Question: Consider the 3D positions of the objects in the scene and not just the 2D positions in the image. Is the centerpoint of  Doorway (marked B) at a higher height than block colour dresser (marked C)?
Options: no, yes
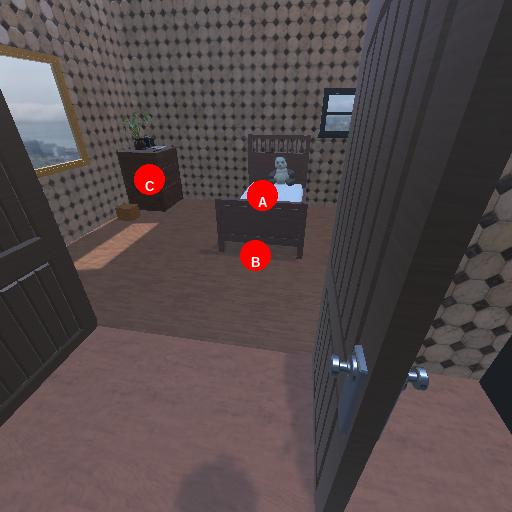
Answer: no